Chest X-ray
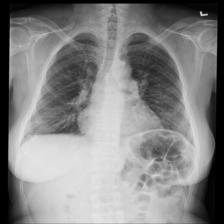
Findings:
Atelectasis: negative
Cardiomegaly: negative
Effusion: negative
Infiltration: negative
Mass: negative
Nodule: negative
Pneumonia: negative
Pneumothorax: negative
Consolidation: negative
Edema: negative
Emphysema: negative
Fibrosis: negative
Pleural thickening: negative
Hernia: negative